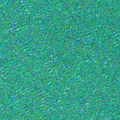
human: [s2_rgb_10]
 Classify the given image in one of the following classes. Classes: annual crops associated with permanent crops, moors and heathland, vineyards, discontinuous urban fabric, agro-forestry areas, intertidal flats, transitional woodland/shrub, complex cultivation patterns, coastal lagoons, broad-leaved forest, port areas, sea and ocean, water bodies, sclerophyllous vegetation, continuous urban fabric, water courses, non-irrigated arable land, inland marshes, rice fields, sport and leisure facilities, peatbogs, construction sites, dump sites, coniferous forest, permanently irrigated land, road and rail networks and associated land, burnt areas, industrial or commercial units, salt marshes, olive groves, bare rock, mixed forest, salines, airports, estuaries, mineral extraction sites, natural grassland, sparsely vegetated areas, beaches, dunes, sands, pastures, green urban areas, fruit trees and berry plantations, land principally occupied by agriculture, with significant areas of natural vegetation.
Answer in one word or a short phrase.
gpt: sea and ocean